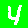
Digit: 4